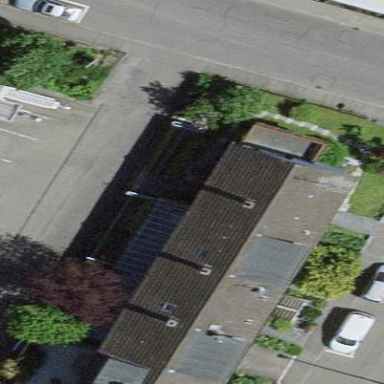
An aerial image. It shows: Terrace building.